Question: I just created little pixel art for my project <URL>. And I want to use it on my site. As you can see, it's small pixel art. I want one pixel to be drawn as 2*2 pixels instead of 1*1 pixel. I would redraw the picture with using 2*2 pixels instead of one but that seems to be bad solution.
I tried to use CSS on it
'''
img.pixel {
width: 32px;
height: 32px
}
'''
but that doesn't work, it shows weird shades in my browser. I want to see hard pixels. Does anyone know any solution for this problem?

This is the problem when I use the CSS above
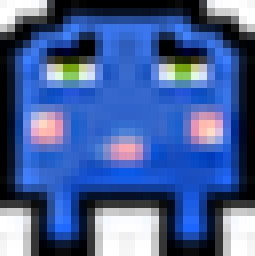
Answer: Pixel art is tough in browsers, mainly due to lack of universal browser support of "pixelated" or "crisp-edges" image rendering. It should be <URL>.
Currently the CSS stack looks like this, although it looks as if Chrome 30 and Opera 16 have broken support for CSS solutions
'''
image-rendering:optimizeSpeed;
image-rendering:-moz-crisp-edges;
image-rendering:-o-crisp-edges;
image-rendering:optimize-contrast;
image-rendering:-webkit-optimize-contrast;
-ms-interpolation-mode: nearest-neighbor;
'''
See <URL>:
'''
var resize = function( img, scale ) {
// Takes an image and a scaling factor and returns the scaled image
// The original image is drawn into an offscreen canvas of the same size
// and copied, pixel by pixel into another offscreen canvas with the
// new size.
var widthScaled = img.width * scale;
var heightScaled = img.height * scale;
var orig = document.createElement('canvas');
orig.width = img.width;
orig.height = img.height;
var origCtx = orig.getContext('2d');
origCtx.drawImage(img, 0, 0);
var origPixels = origCtx.getImageData(0, 0, img.width, img.height);
var scaled = document.createElement('canvas');
scaled.width = widthScaled;
scaled.height = heightScaled;
var scaledCtx = scaled.getContext('2d');
var scaledPixels = scaledCtx.getImageData( 0, 0, widthScaled, heightScaled );
for( var y = 0; y < heightScaled; y++ ) {
for( var x = 0; x < widthScaled; x++ ) {
var index = (Math.floor(y / scale) * img.width + Math.floor(x / scale)) * 4;
var indexScaled = (y * widthScaled + x) * 4;
scaledPixels.data[ indexScaled ] = origPixels.data[ index ];
scaledPixels.data[ indexScaled+1 ] = origPixels.data[ index+1 ];
scaledPixels.data[ indexScaled+2 ] = origPixels.data[ index+2 ];
scaledPixels.data[ indexScaled+3 ] = origPixels.data[ index+3 ];
}
}
scaledCtx.putImageData( scaledPixels, 0, 0 );
return scaled;
'''
}
Read the article through, the presence of retina displays and mobile safari may add additional complexity to rendering the correct size pixel art. Although with iOS7's mobile safari this may be rectified.